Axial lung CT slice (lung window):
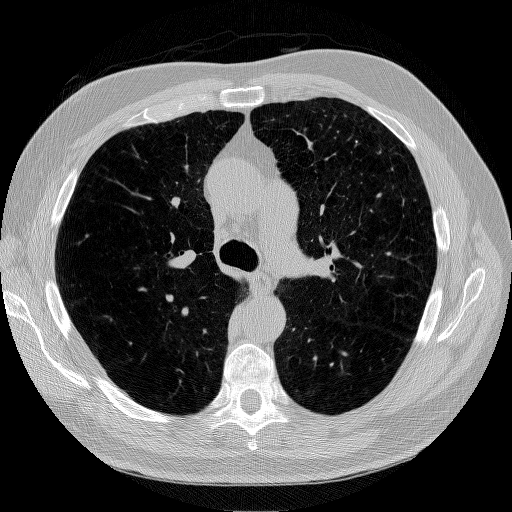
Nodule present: no